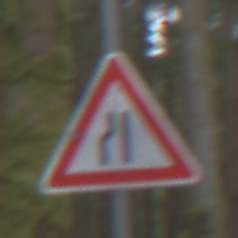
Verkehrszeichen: EinseitigVerengteFahrbahnLinks
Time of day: Midday
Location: Outdoor (Nature)
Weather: Overcast
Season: NotSpecified
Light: Natural